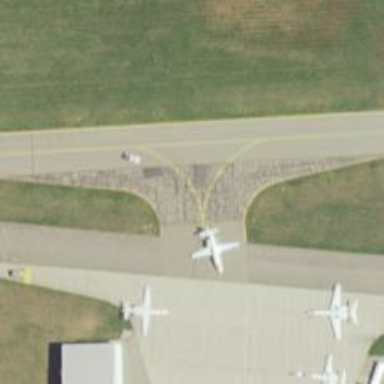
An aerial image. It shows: Image of taxiway at airport.